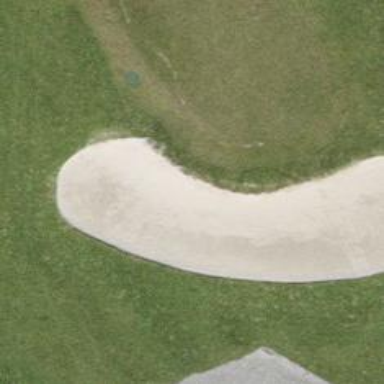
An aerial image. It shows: Bunker on golf course.